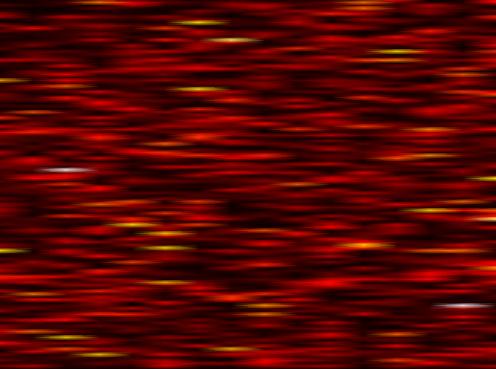
Label: UFMC